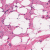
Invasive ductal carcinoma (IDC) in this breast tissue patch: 0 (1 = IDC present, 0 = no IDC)